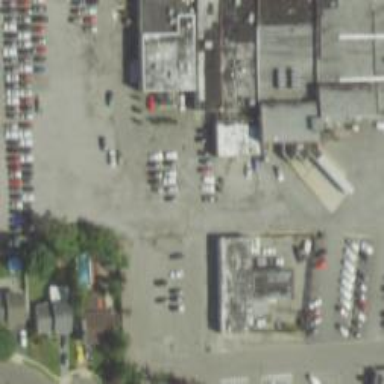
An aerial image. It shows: Warehouse.